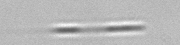
Label: Leptocylindrus